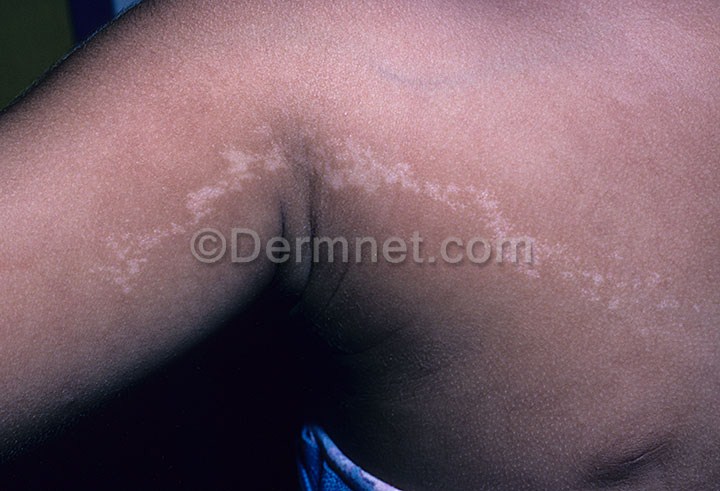
Disease: Seborrheic Keratoses and other Benign Tumors